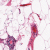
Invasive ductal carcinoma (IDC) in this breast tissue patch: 0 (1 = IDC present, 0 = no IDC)